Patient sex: M
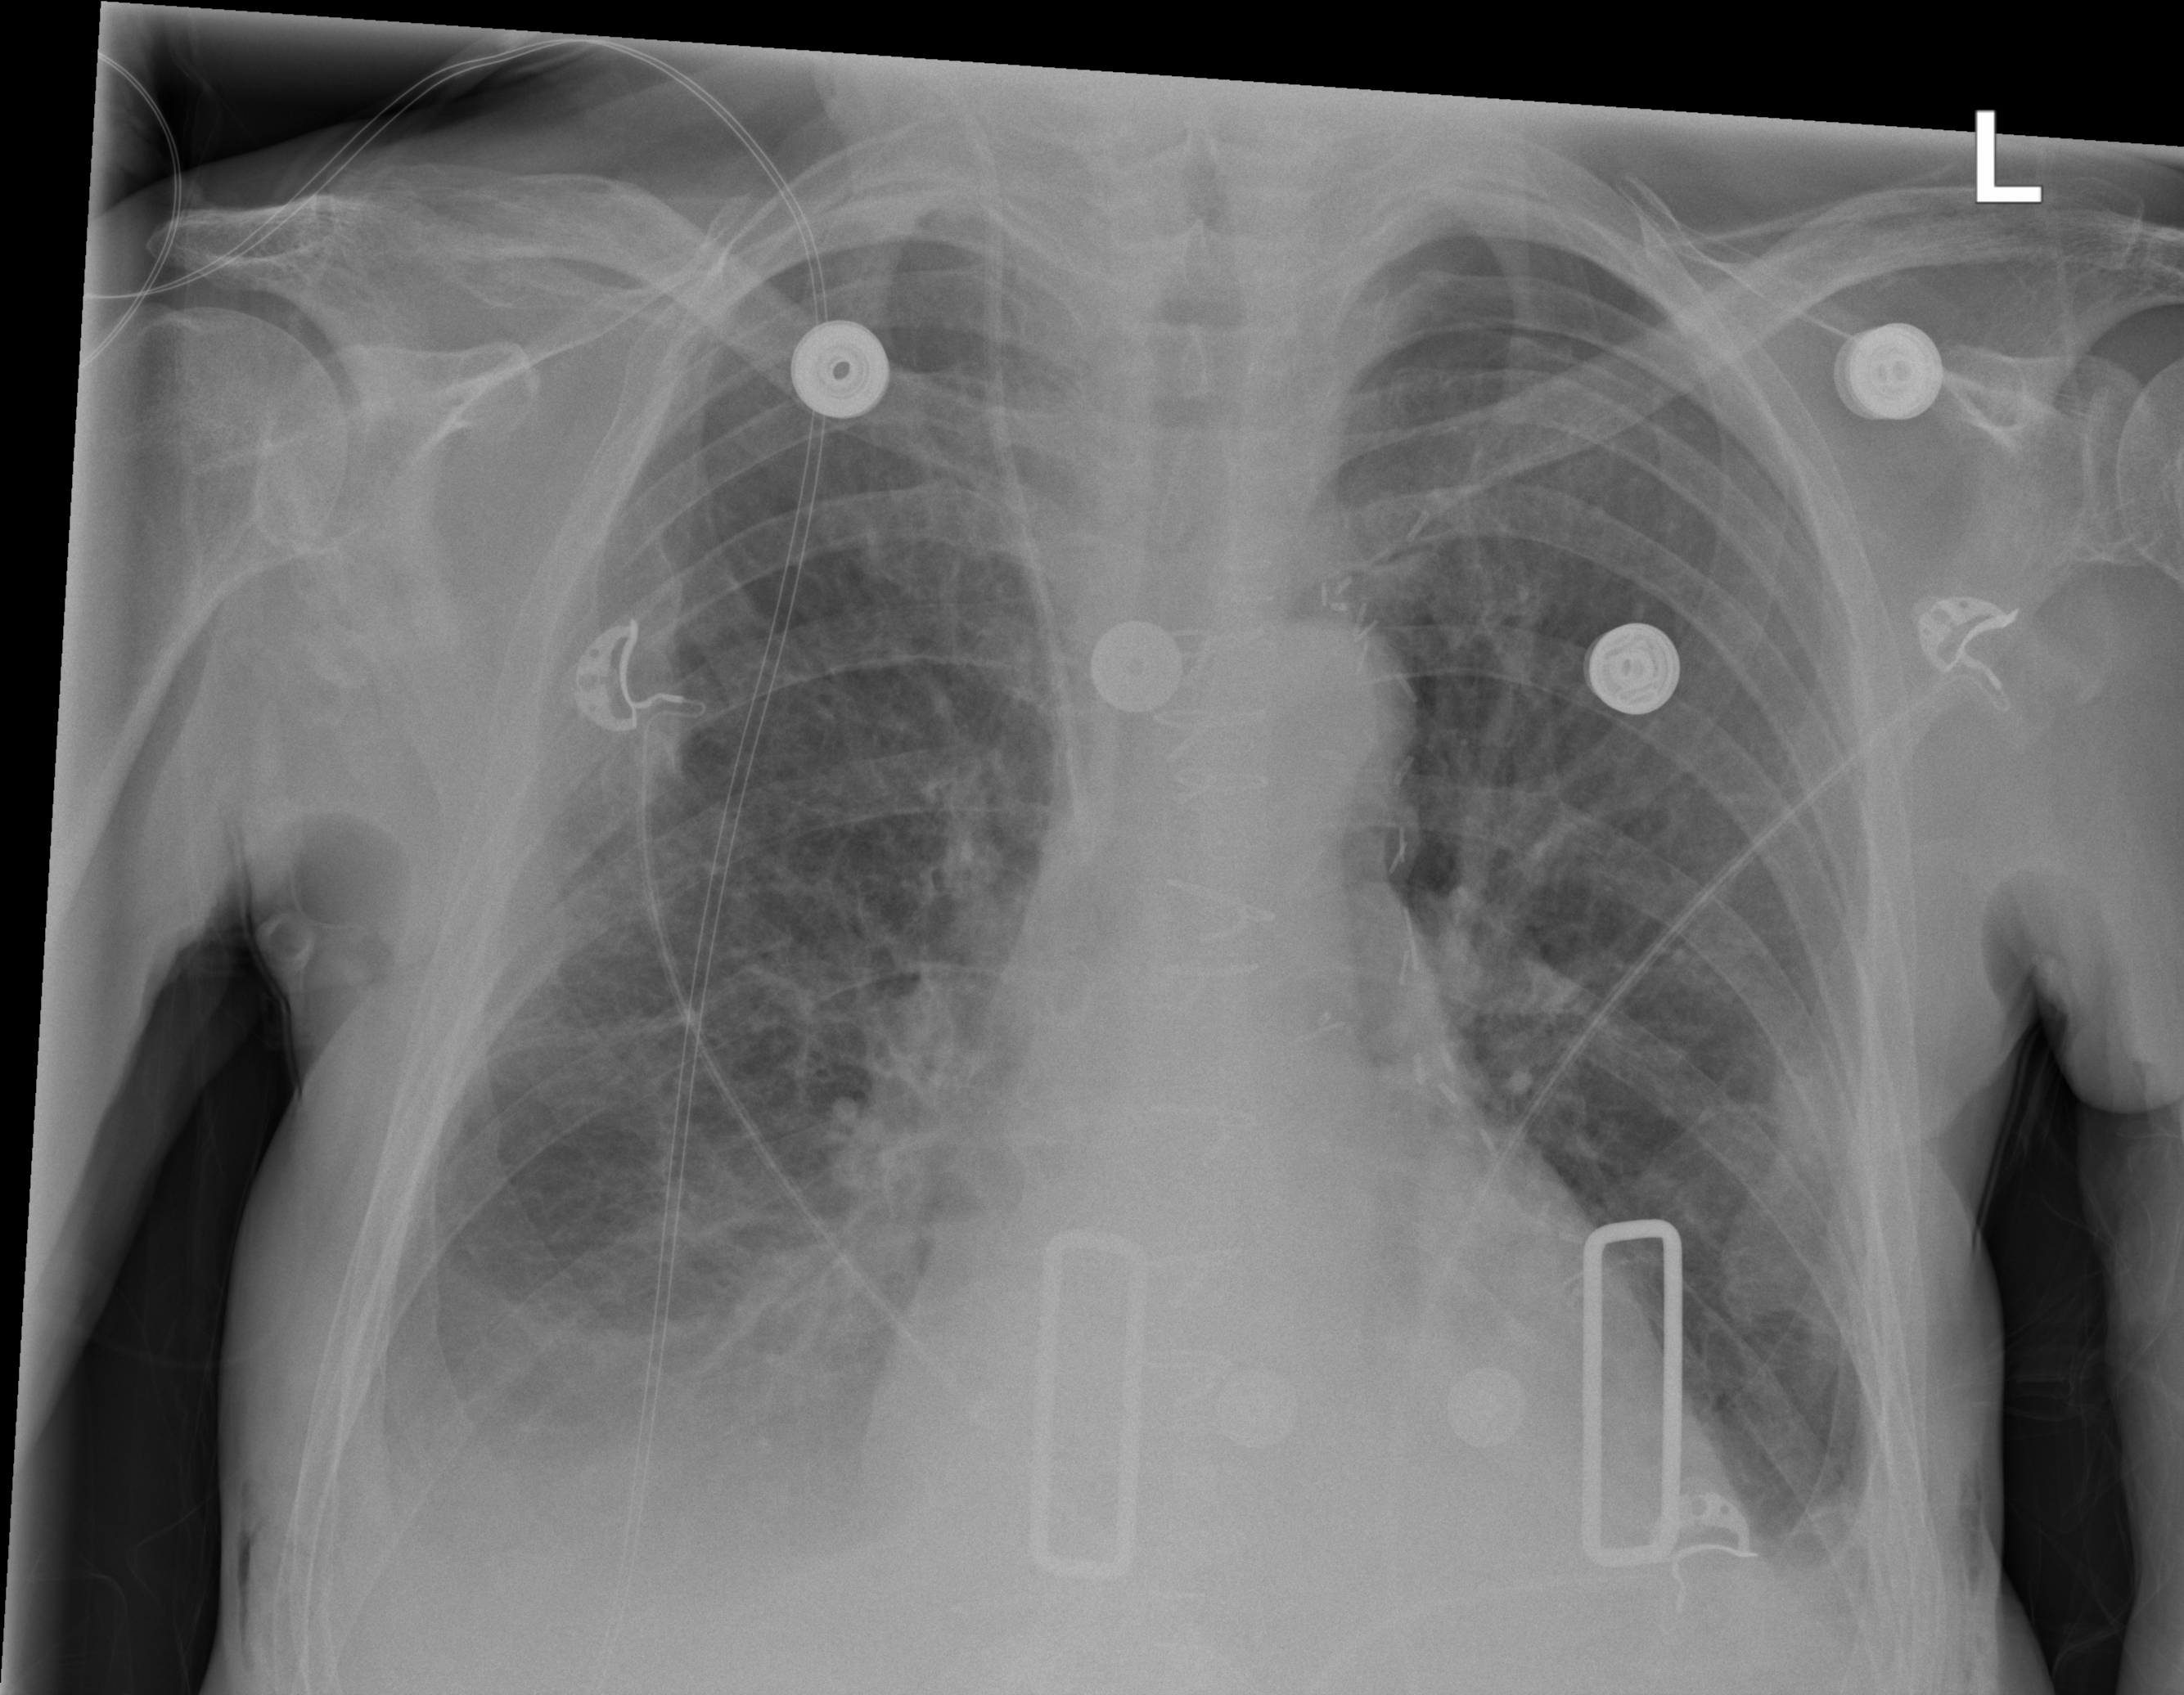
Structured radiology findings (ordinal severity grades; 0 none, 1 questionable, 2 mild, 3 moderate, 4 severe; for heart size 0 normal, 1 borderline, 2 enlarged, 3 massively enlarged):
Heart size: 0
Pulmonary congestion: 0
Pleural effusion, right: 2
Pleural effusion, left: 2
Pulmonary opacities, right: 1
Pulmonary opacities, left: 0
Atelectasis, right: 2
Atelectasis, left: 2